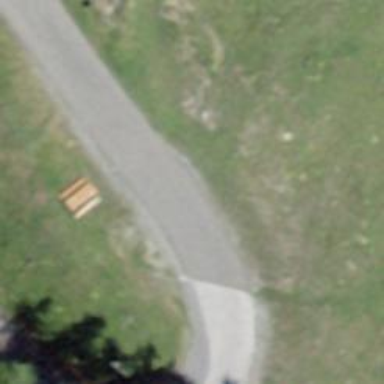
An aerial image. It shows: Picnic table located in leisure land area.